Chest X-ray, AP view. Patient: 55 years old, sex F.
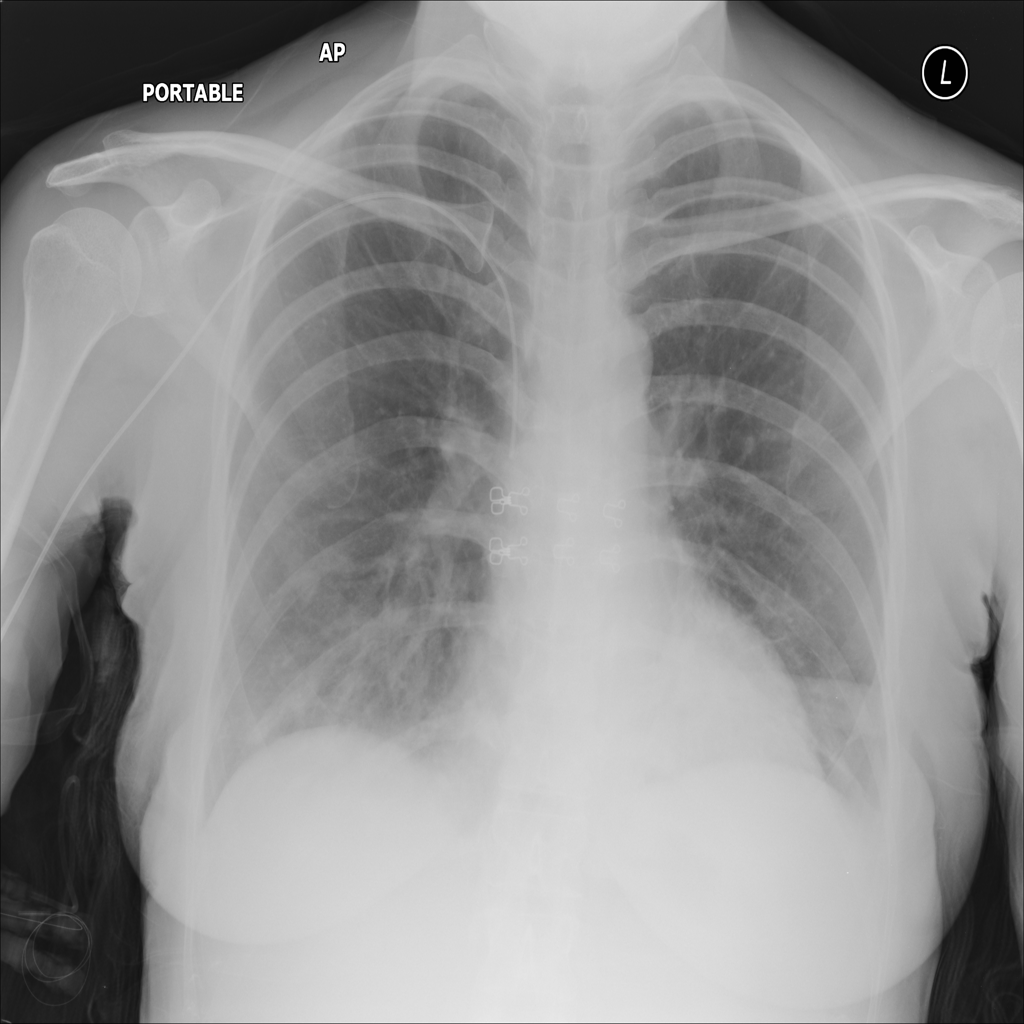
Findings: No Finding